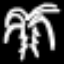
Label: palm tree